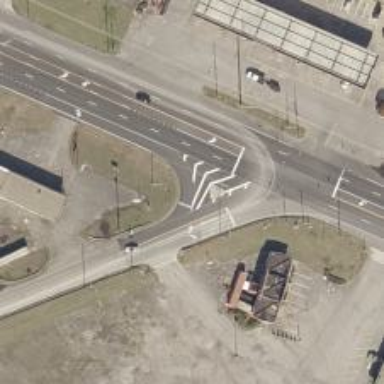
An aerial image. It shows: Primary link road with asphalt surface.